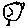
Label: bird